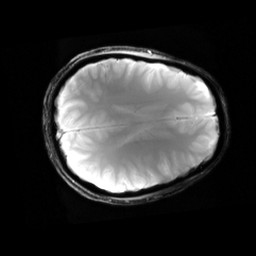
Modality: T2starw
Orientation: axial
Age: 22
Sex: female
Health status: healthy
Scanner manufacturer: siemens
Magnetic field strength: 3 T
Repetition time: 0.7 s
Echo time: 0.02 s